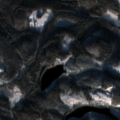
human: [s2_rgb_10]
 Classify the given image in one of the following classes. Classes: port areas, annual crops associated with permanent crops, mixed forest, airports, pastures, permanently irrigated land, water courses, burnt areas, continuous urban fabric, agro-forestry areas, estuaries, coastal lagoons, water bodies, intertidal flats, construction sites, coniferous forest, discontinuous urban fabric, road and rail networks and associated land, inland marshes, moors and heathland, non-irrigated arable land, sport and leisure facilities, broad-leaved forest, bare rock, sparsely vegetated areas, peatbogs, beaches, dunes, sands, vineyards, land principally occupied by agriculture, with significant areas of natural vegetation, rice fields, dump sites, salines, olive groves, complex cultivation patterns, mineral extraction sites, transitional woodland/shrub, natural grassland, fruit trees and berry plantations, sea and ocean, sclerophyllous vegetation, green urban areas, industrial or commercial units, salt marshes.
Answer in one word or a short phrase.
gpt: mixed forest